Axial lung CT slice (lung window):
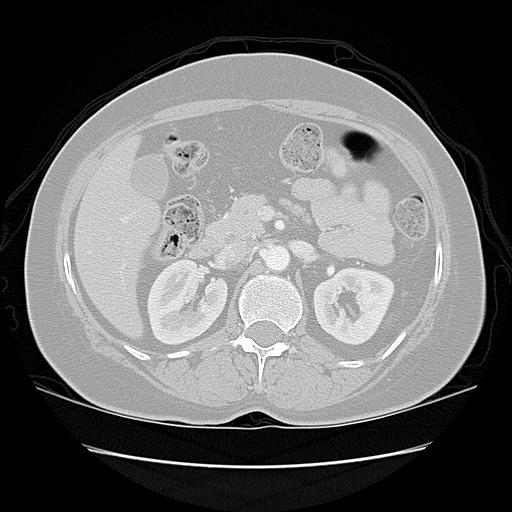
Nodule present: no